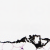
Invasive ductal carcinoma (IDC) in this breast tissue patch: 0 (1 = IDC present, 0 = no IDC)